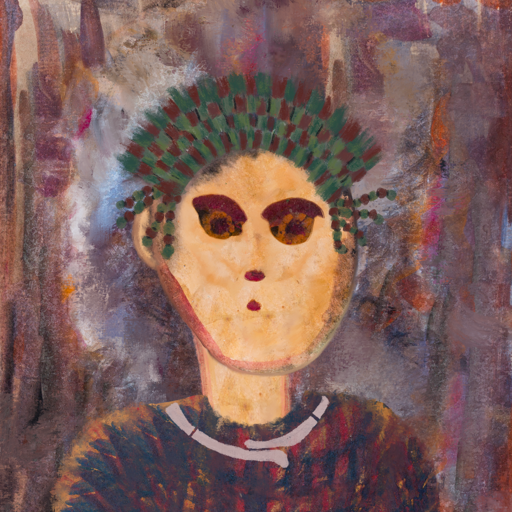
Background: Hypocrite, Head And Neck Front: Childish, Face Front: Doll, Bust: In_The_Sun, Hair Front: Blank, Head Accessory: After_Raid_Crown, Second Necklace: Blank, Necklace: Hypocrite_2, Baby: Blank